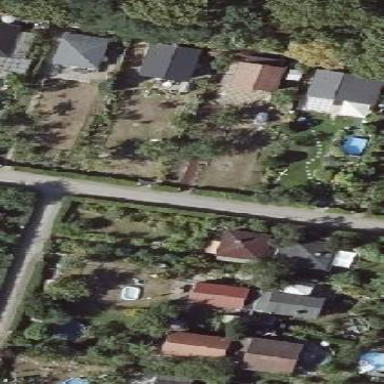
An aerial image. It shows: Plot in the allotments with lot boundary.